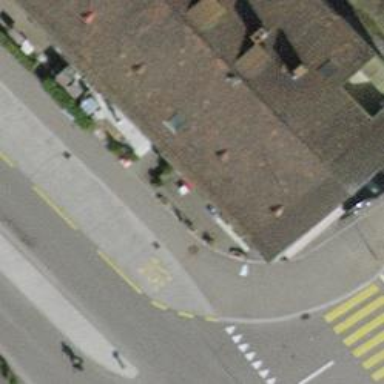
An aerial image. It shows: Restaurant.